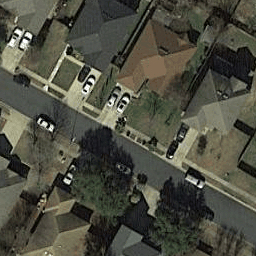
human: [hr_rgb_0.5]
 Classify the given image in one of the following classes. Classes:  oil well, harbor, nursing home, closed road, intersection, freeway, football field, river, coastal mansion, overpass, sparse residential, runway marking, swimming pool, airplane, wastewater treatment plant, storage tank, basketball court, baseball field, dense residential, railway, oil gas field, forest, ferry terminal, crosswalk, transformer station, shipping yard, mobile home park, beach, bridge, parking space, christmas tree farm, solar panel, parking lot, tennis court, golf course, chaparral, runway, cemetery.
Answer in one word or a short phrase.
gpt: dense residential